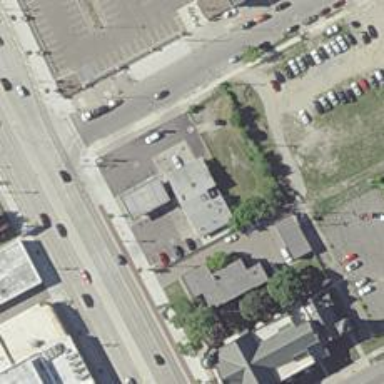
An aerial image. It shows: Convenience shop.